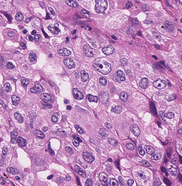
Tumor epithelial tissue: yes
Tumor-associated stroma tissue: yes
Normal tissue: no